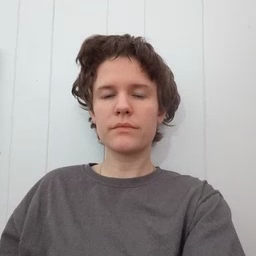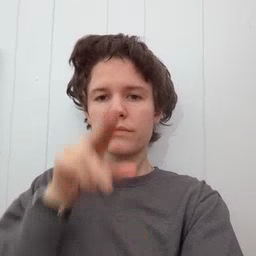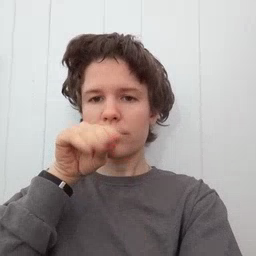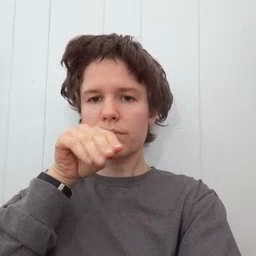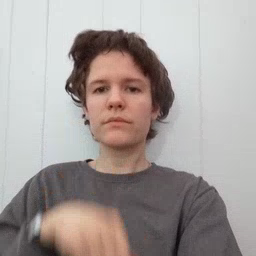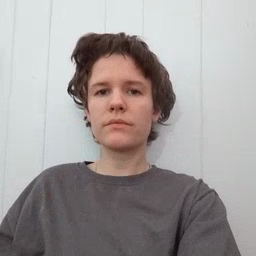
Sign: goose